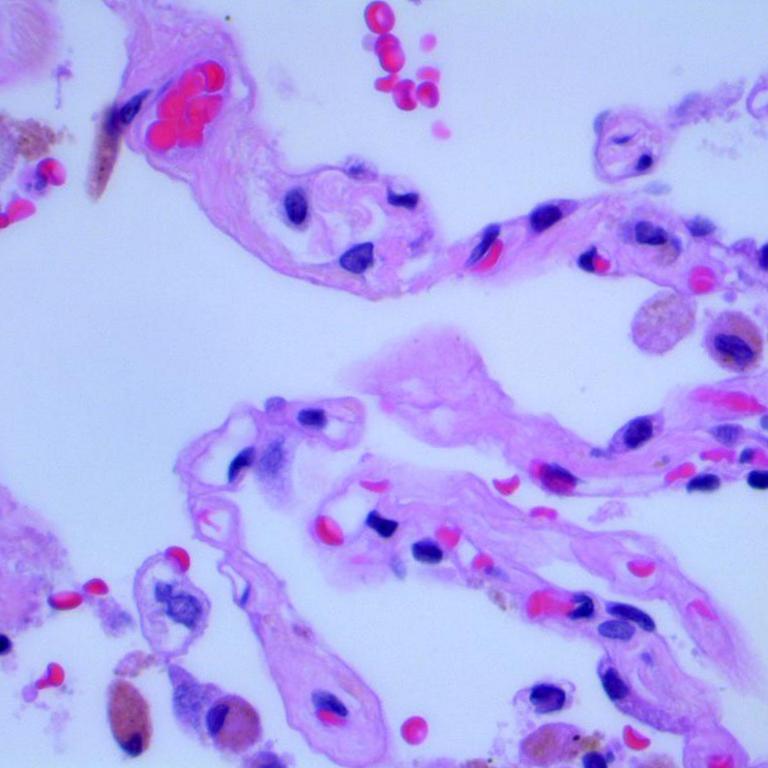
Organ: lung
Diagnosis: benign